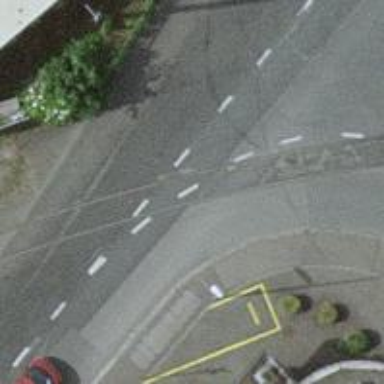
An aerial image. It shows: Railway level crossing.